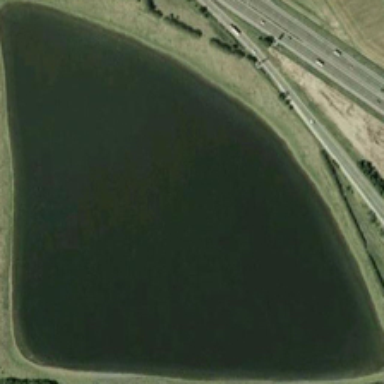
Some green trees are near an almost triangular green pond .